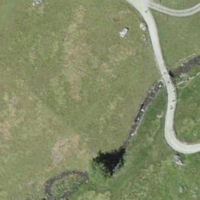
EUNIS habitat code: 26
Species observed at this site:
Nucifraga caryocatactes